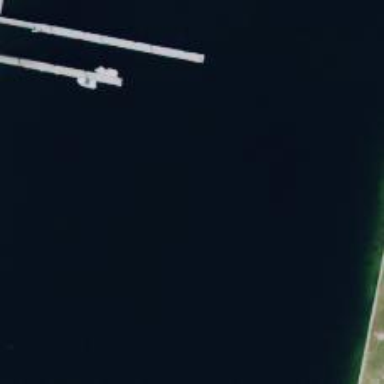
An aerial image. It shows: Dock located along the waterway.